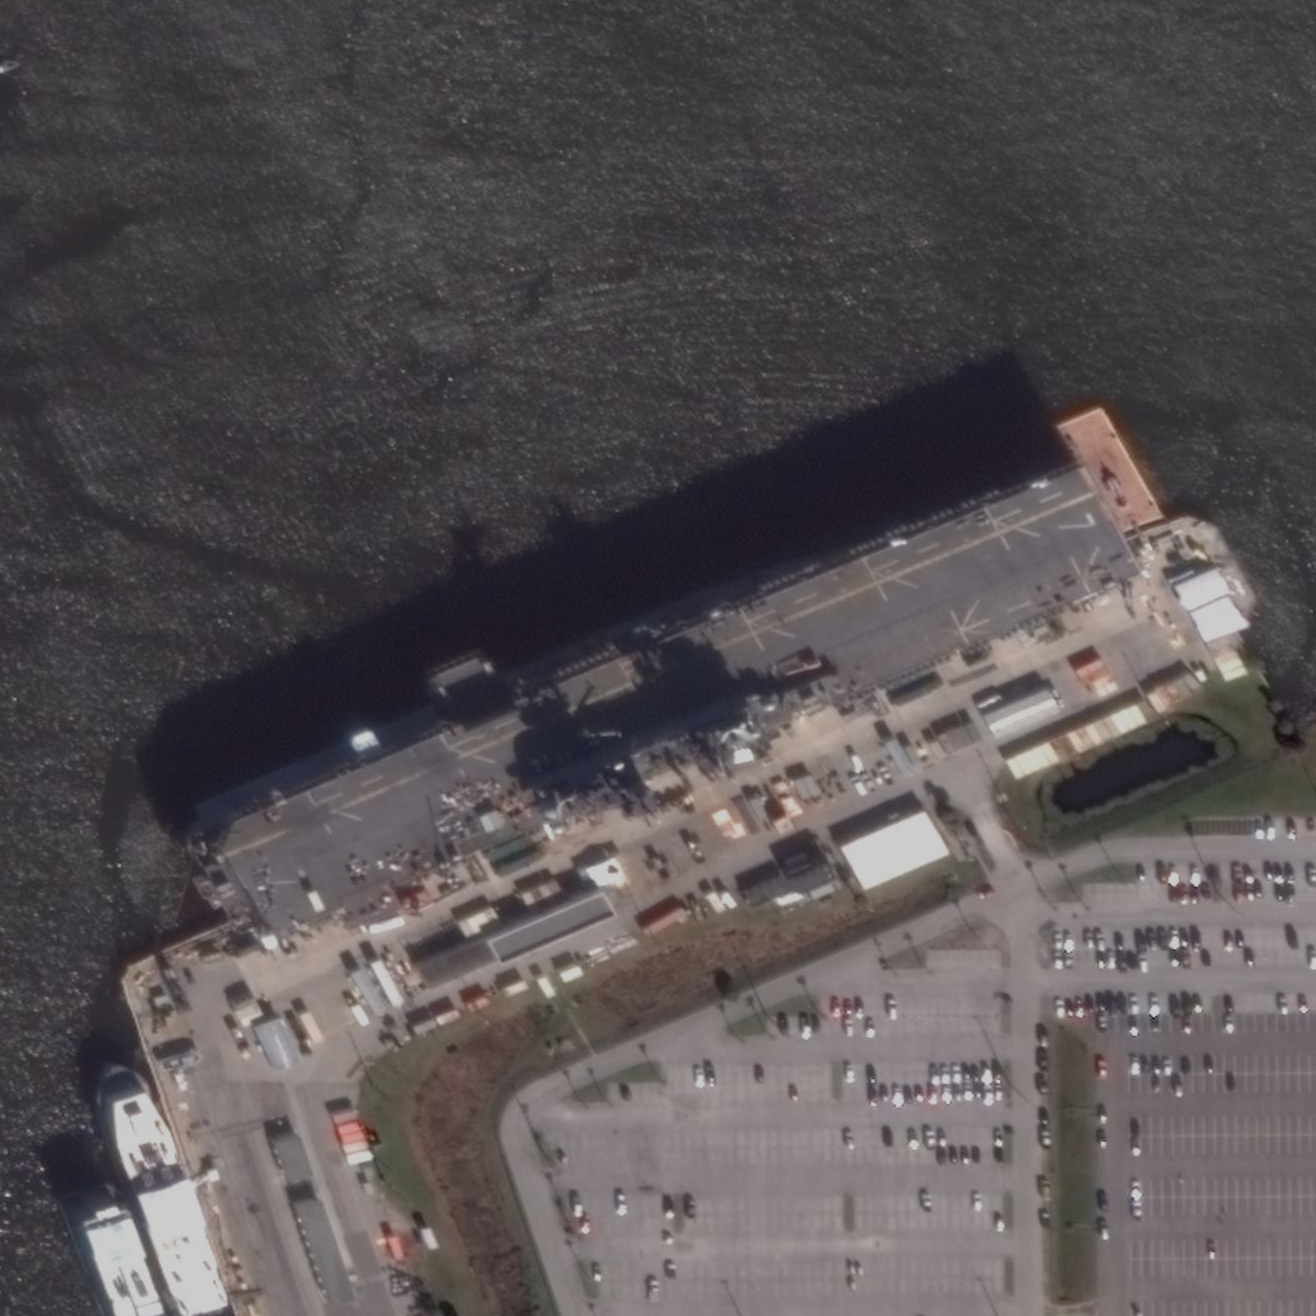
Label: assault